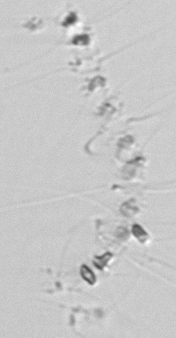
Label: Chaetoceros_socialis